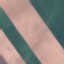
Label: AnnualCrop